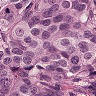
Metastatic tissue present: yes